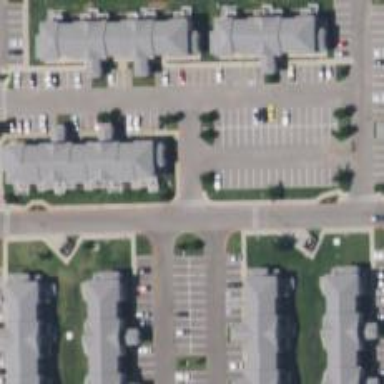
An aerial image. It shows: Living street.